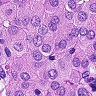
Metastatic tissue present: yes